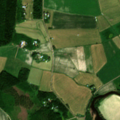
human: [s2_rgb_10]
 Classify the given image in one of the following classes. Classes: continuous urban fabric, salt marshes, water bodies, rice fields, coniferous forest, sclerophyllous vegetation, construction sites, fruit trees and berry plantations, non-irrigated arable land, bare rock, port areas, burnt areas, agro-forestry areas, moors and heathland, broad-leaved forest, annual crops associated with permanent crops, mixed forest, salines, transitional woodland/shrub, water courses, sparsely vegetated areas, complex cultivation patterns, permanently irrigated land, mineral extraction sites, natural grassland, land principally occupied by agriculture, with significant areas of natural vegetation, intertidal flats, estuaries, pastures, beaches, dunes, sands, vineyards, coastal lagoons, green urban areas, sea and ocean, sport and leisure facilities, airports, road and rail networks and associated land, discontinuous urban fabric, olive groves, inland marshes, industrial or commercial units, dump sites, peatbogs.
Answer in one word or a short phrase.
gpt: non-irrigated arable land, land principally occupied by agriculture, with significant areas of natural vegetation, mixed forest